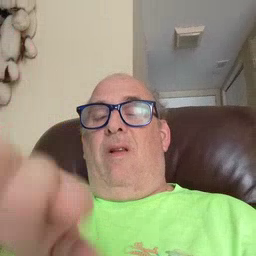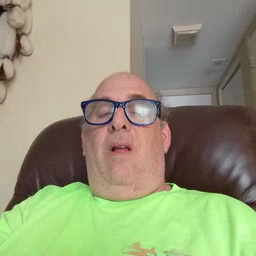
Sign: elephant